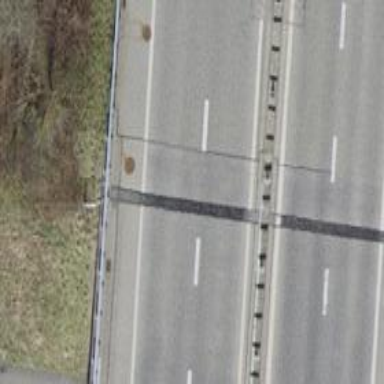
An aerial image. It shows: Motorway link.